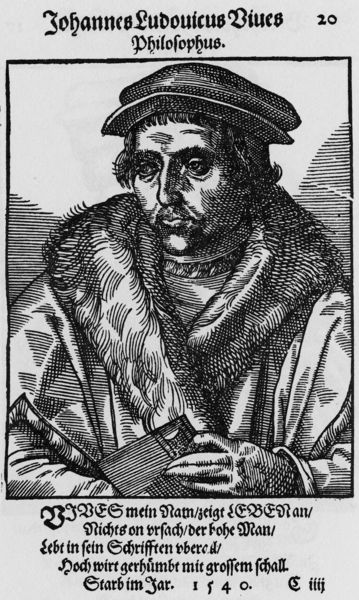
Titel: Bildnis des Juan Luis Vives (Johannes Lodovicus Vives)
Künstler: Tobias Stimmer
Institution: (Seriendruck)
Schlagwörter: dunkel, feder, hand, kopf, mann, schatten, finger, geste, grau, haar, hell, hut, licht, mund, nase, ohr, profil, schwarz, stirn, weiss, zeichnung, blick, alt, bart, hemd, mütze, augen, falten, federn, gesicht, halten, johannes, kragen, mensch, pelz, rahmen, bild, bildnis, hals, hände, portrait, porträt, haare, mantel, kaufmann, lippen, renaissance, fell, holzschnitt, schrift, wangen, datierung, grafik, graphik, linien, brauen, lesen, deutsch, jahreszahl, striche, tusche, philosoph, buch, druck, schnitt, radierung, stich, seite, greifen, text, buchstaben, überschrift, literat, krause, buchdruck, buchseite, rolle, barett, pelzkragen, mittelalter, gedicht, lichts, gelehrter, emblem, flugblatt, ludwig, einblattdruck, frühe neuzeit, seriendruck, hare, ludovicus, biues, gedenkblatt, hutrand, johanndes, tobias stimmer, ludouicus, mann porträt, 20, 1540, ludovikus